Question: I have an unsorted list which I want do display in a tile-like style using CSS.
This is my list:
'''
<ul>
<li>Area 1</li>
<ul>
<li><a href="#">Topic 1</a></li>
<li><a href="#">Topic 2</a></li>
<li><a href="#">Topic 3</a></li>
<li><a href="#">Topic 4</a></li>
</ul>
<li>Area 2</li>
<ul>
<li><a href="#">Topic 5</a></li>
<li><a href="#">Topic 6</a></li>
</ul>
</ul>
'''
This is the needed Output:
Unfortunately I cannot post images here (due to my low reputation).
'''
+---------------------------+
| Area 1 |
+---------------------------+
+-------+ +-------+ +-------+
|Topic 1| |Topic 2| |Topic 3|
+-------+ +-------+ +-------+
+-------+
|Topic 4|
+-------+
+---------------------------+
| Area 2 |
+---------------------------+
+-------+ +-------+
|Topic 5| |Topic 6|
+-------+ +-------+
'''

In a first step it would be enough if the list is only these 2 steps deep.
I checked several approaches using CSS, but failed.
Can someone help me please with the solution or an approach?
Best regards,
Stefan
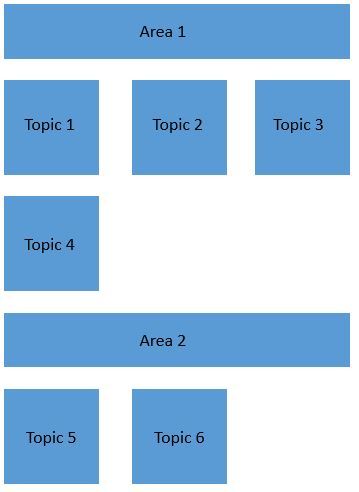
Answer: <URL>
<URL>

Corrected HTML:
'''
<ul>
<li><span>Area 1</span>
<ul>
<li><a href="#">Topic 1</a></li>
<li><a href="#">Topic 2</a></li>
<li><a href="#">Topic 3</a></li>
<li><a href="#">Topic 4</a></li>
</ul>
</li>
<li><span>Area 2</span>
<ul>
<li><a href="#">Topic 5</a></li>
<li><a href="#">Topic 6</a></li>
</ul>
</li>
</ul>
'''
CSS:
'''
ul{
width:300px;
list-style:none;
padding:0;
text-align:center;
overflow:auto;
}
ul > li{
margin-bottom:15px;
}
li span{
display:block;
clear:both;
background:#5A9BD5;
padding:15px 0;
}
ul ul li{
float:left;
width:90px;
margin:15px 15px 0 0;
}
ul ul li:nth-child(3){
margin-right:0;
}
ul li a{
background:#5A9BD5;
display:block;
width:100%;
padding:15px 0;
}
'''